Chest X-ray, PA view. Patient: 65 years old, sex F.
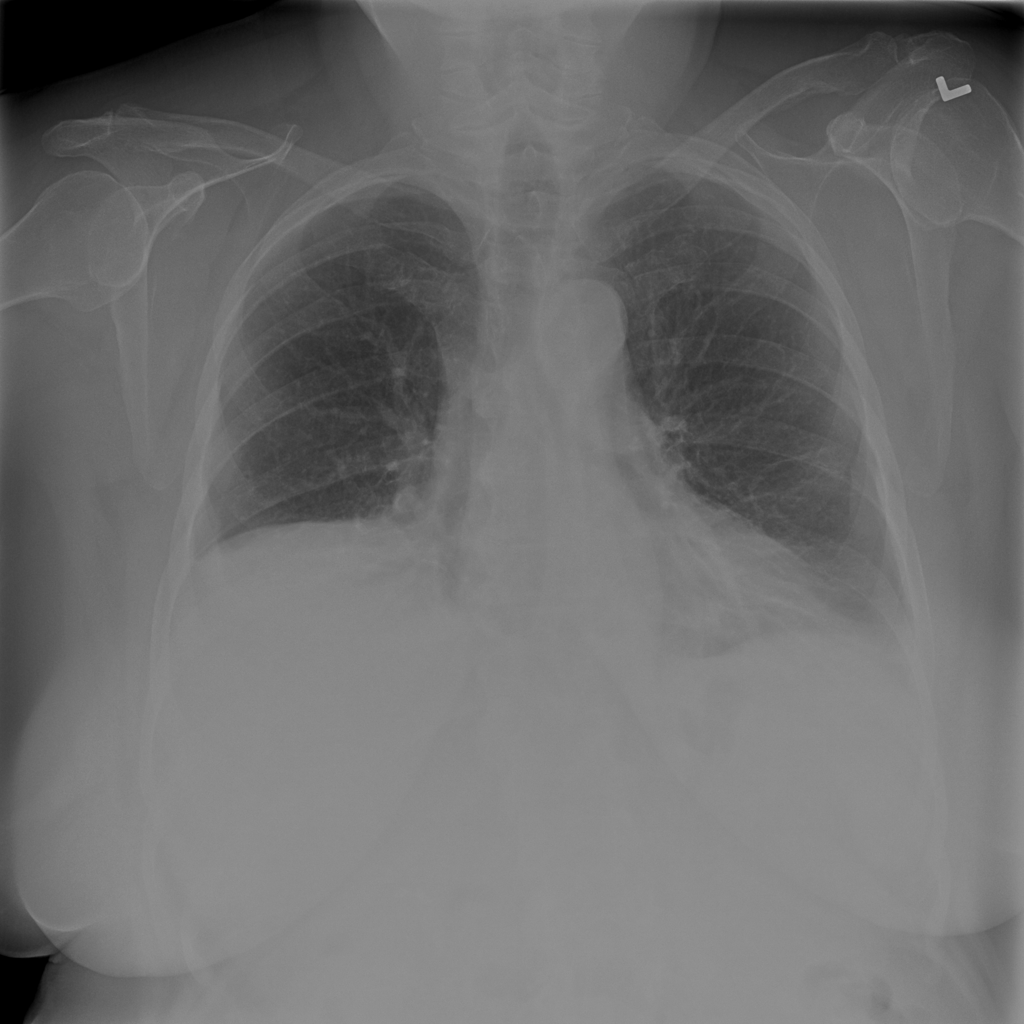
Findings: Effusion